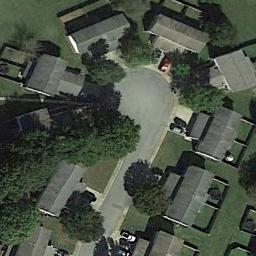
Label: medium_residential